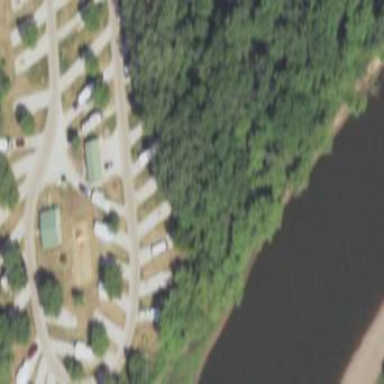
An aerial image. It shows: Caravan site for tourism.